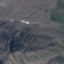
Land use / land cover: HerbaceousVegetation